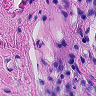
Metastatic tissue present: no